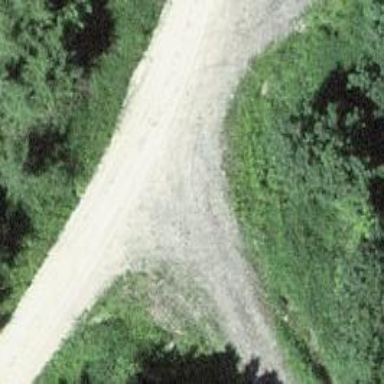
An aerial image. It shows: Gravel track with Grade 3 quality.